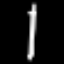
Label: pencil